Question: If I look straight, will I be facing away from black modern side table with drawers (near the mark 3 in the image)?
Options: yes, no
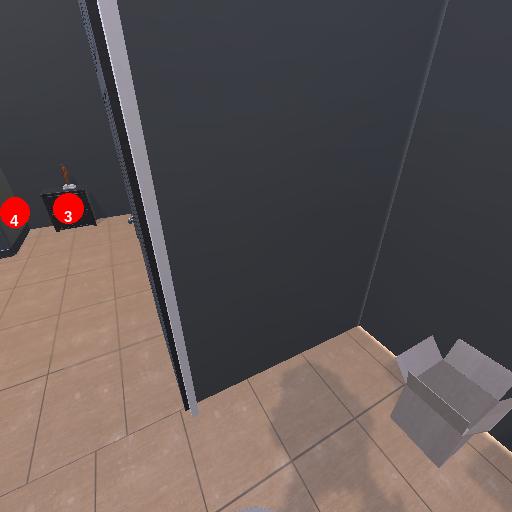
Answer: yes